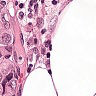
Metastatic tissue present: yes